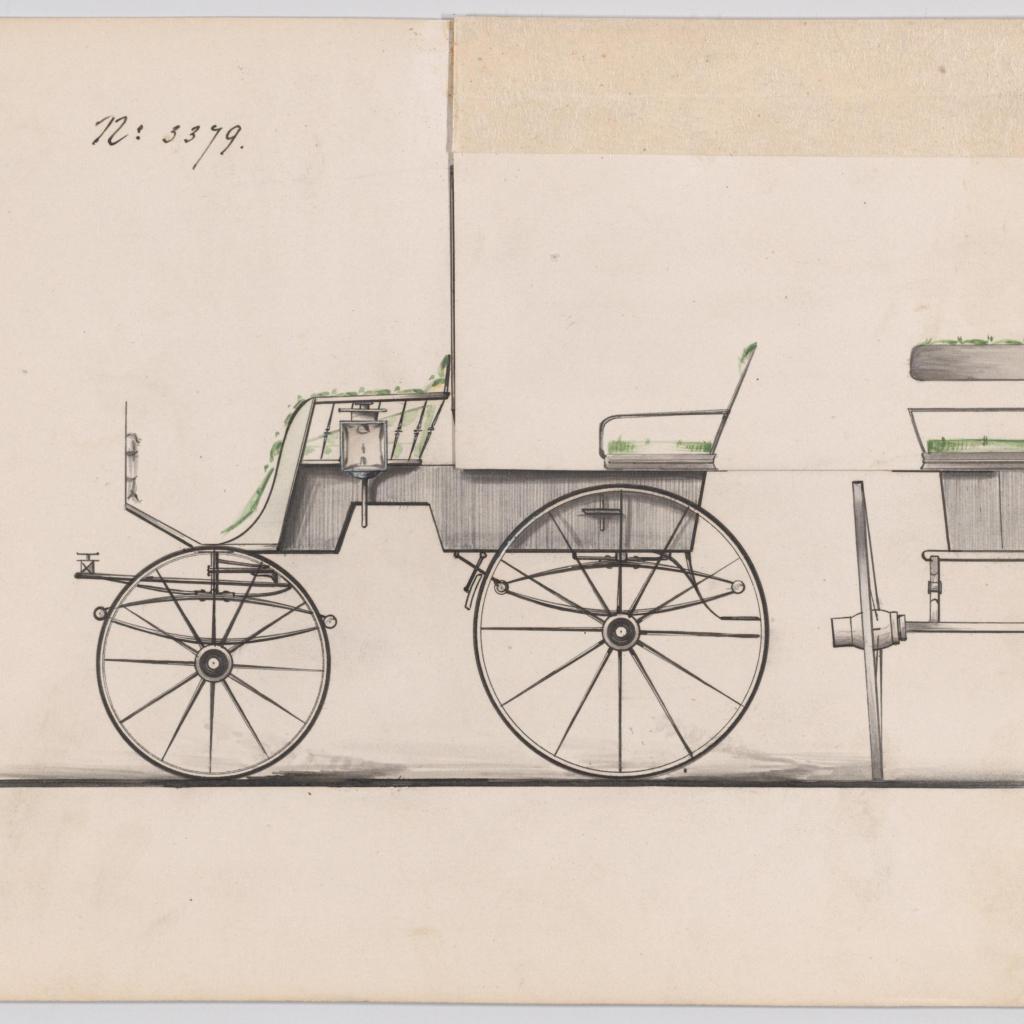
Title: Design for T-Cart, no. 3379
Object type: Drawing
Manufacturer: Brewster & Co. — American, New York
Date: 1877
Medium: Pen and black ink
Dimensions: Sheet: 6 1/4 × 9 1/4 in. (15.9 × 23.5 cm)
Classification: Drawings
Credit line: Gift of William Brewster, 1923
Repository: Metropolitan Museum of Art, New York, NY